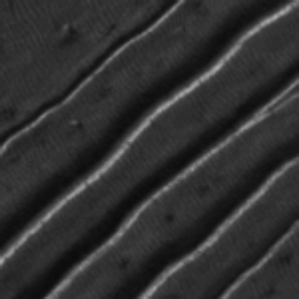
Label: frost